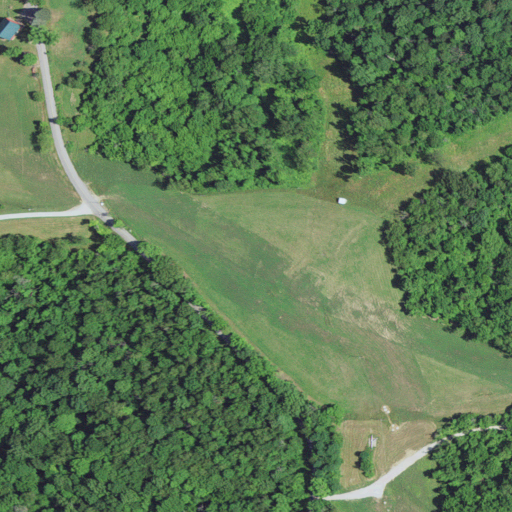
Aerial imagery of ridge(s) in West Virginia named Number Two Ridge containing deciduous forest, mixed forest, pasture, open development, shrub, and low intensity development